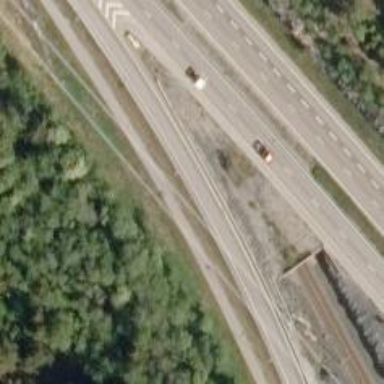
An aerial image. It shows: Trunk link road with asphalt surface.